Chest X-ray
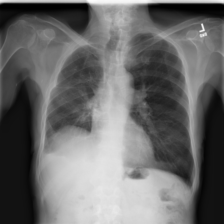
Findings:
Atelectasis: negative
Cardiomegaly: negative
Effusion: negative
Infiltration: negative
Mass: negative
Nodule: negative
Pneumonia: negative
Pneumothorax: negative
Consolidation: negative
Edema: negative
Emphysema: negative
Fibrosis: negative
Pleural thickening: positive
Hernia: negative